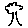
Label: tree